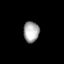
Tissue: lung
Cell type: Myeloid cells
Senescence score: 0.6802
Nuclear area (px): 319
Mean DAPI intensity: 168.423